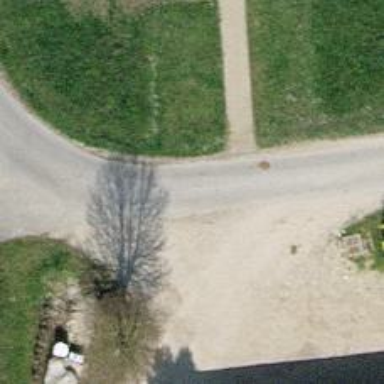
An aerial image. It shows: Unclassified road with concrete surface of grade1 quality.